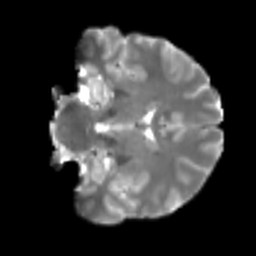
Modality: T2w
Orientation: coronal
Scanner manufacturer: siemens
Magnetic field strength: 3 T
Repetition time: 4 s
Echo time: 0.0594 s